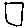
Label: square